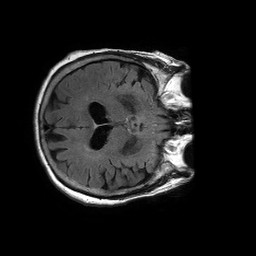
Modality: FLAIR
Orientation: axial
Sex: female
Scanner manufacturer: philips
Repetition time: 11 s
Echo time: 0.125 s